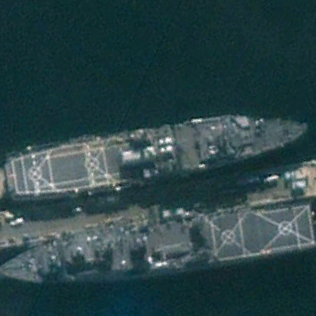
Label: combat